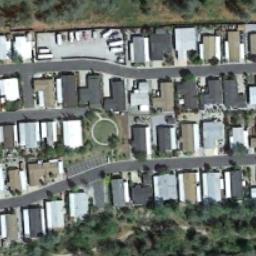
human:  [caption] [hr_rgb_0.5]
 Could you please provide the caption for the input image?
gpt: Many buildings of different shapes and sizes are in mobile home parks .

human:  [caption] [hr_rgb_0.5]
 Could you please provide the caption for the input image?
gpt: The mobile home park is next to some trees .

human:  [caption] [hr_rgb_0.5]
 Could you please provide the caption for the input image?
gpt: The dense mobile home park has some mobile homes of different colors and some roads go through the mobile home park .

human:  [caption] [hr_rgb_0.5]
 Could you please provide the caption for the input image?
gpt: There are three rows of mobile homes .

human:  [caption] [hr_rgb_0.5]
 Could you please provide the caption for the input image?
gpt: There are some brown buildings and black buildings in the mobile home park .